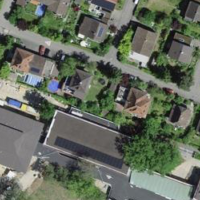
EUNIS habitat code: 54
Species observed at this site:
Hedera colchica
Helleborus niger
Picea abies
Laurus nobilis